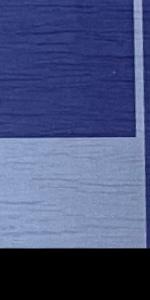
Label: Empty